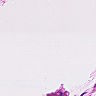
Metastatic tissue present: no